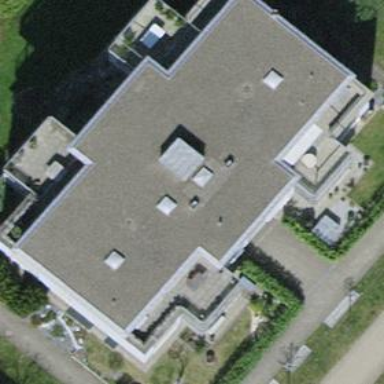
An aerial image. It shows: Flat roofed apartment building.